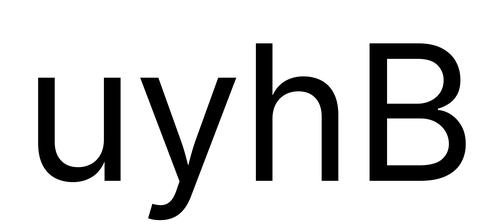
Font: Inter_Regular